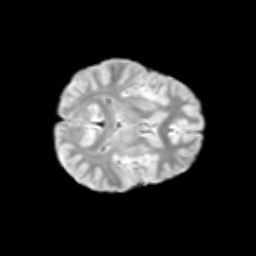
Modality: T2w
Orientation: axial
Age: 9
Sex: male
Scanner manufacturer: siemens
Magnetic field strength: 3 T
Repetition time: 3.8 s
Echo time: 0.07 s